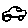
Label: car